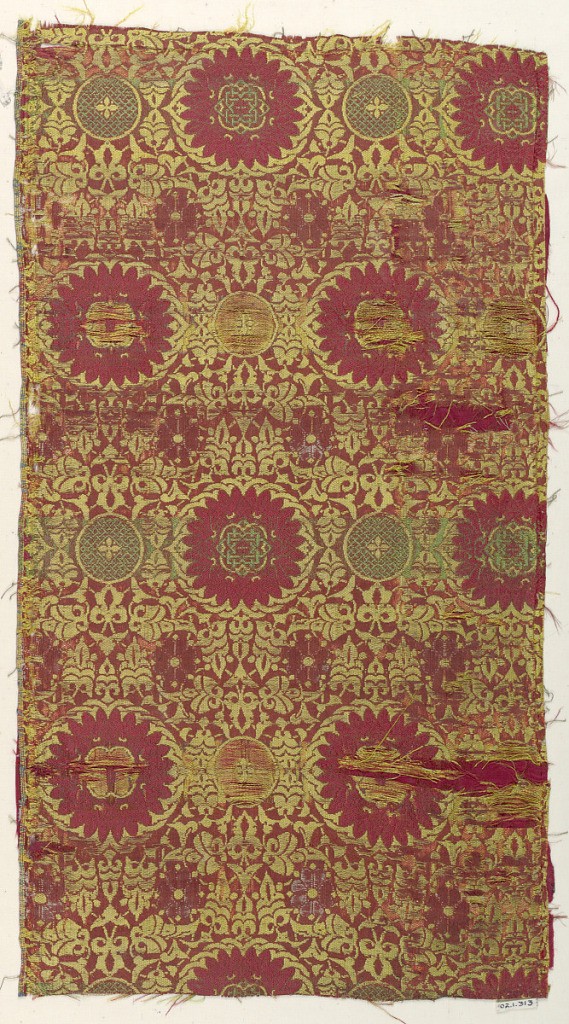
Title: Fragments
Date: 15th century
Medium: silk Technique: two integrated fabric structures; 4&1 satin patterned by plain weave
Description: Alternation of large and small rosettes with foliate forms filling in the background.